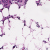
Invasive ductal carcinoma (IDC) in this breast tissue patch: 0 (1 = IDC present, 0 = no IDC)